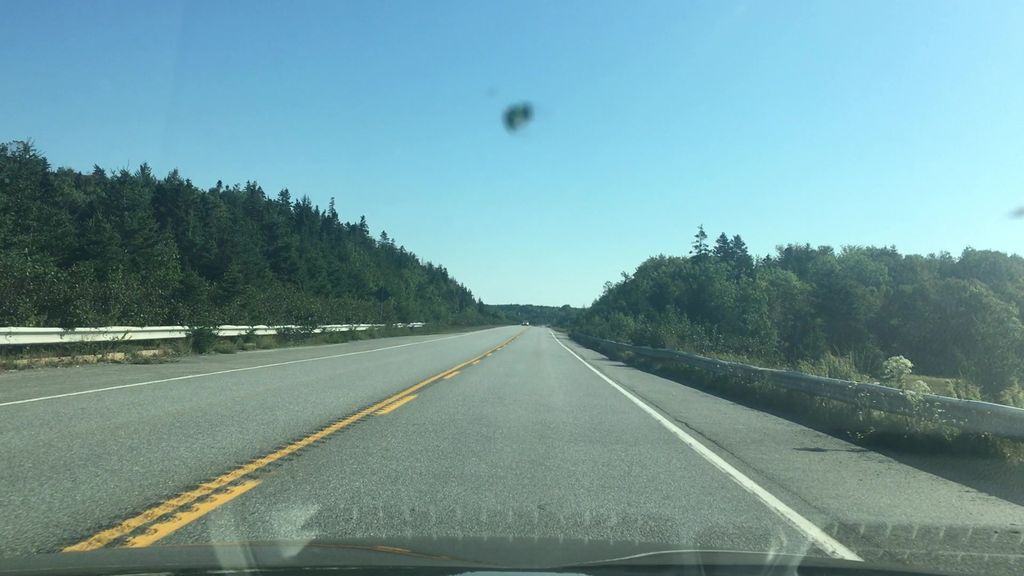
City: halifax